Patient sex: F
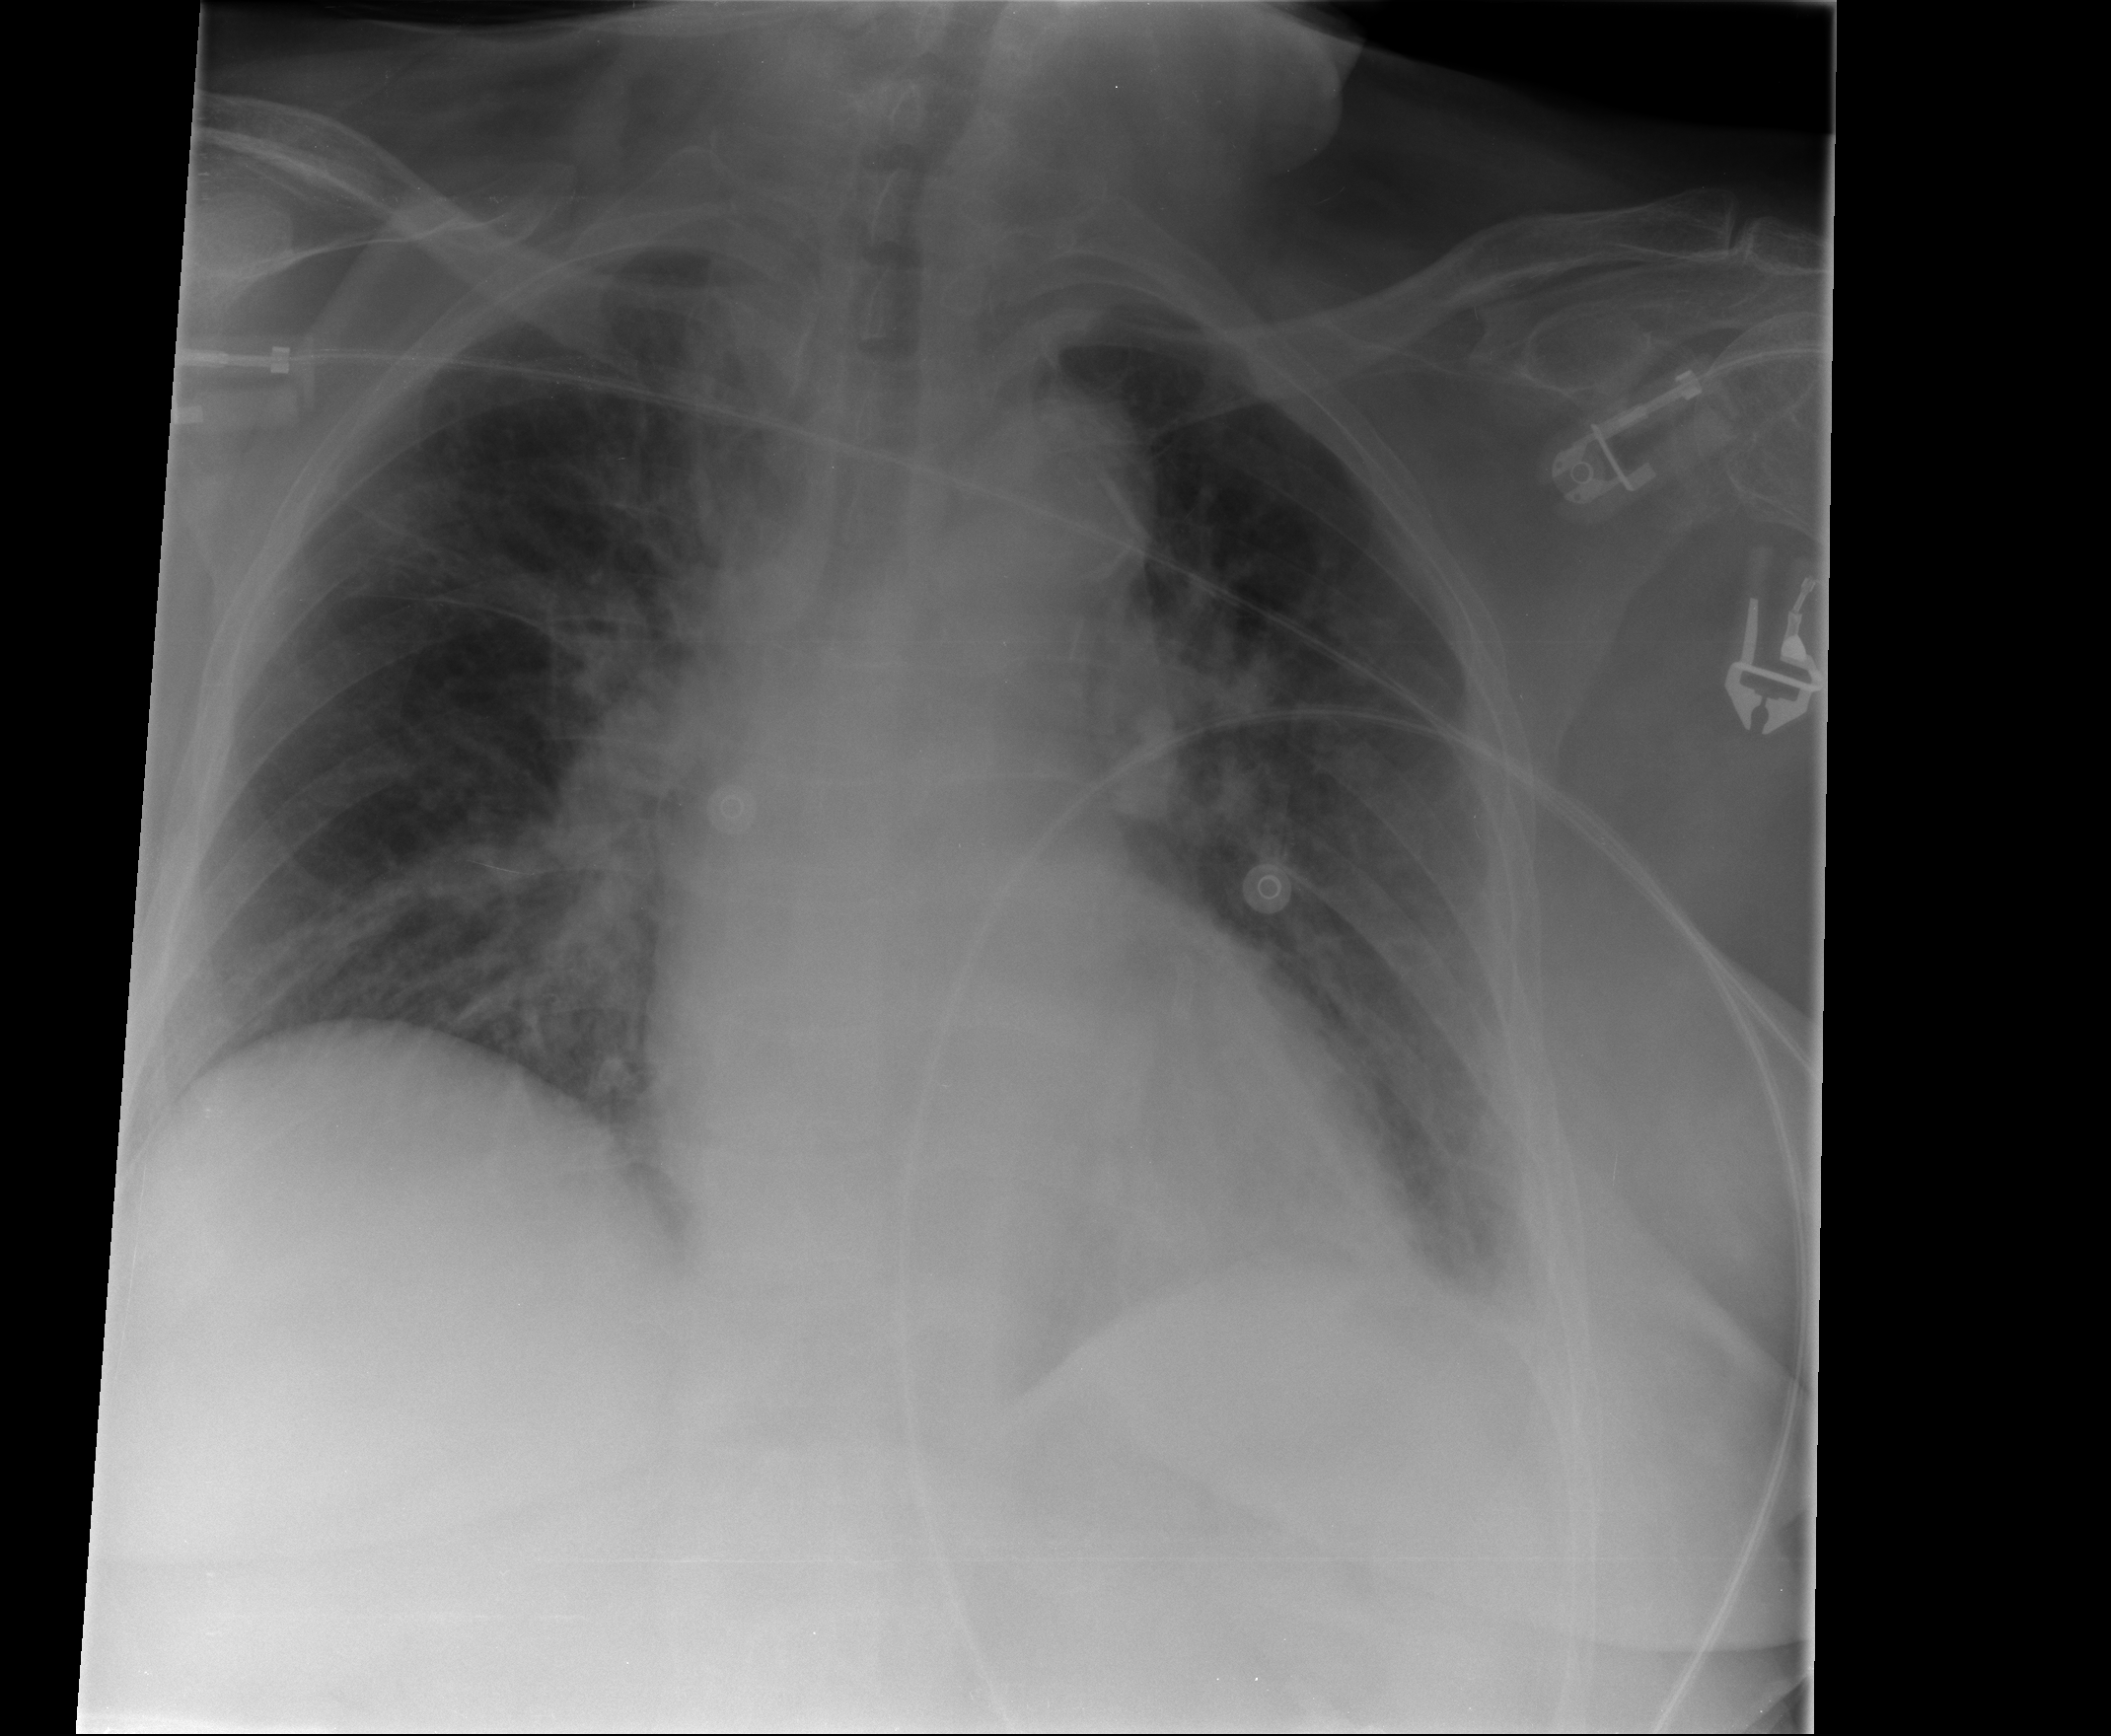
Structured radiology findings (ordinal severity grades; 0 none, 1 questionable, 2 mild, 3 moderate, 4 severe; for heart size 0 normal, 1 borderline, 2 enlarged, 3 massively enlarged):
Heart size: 0
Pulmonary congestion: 2
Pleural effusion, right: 0
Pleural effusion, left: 0
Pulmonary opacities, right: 2
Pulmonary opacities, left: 2
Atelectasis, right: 0
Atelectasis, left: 0